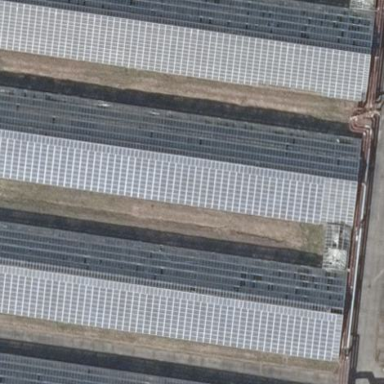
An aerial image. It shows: Greenhouse.